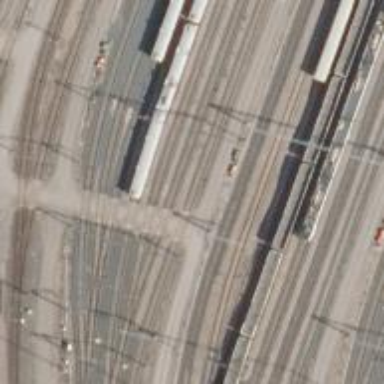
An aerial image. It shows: Rail yard with electrified contact lines for the railway.